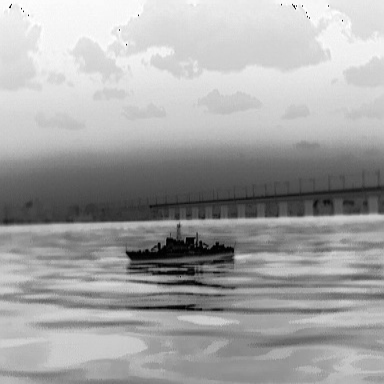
There is a warship in the infrared image.